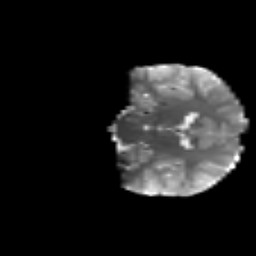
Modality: T2w
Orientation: coronal
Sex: male
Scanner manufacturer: siemens
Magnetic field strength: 3 T
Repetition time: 5 s
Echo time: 0.071 s